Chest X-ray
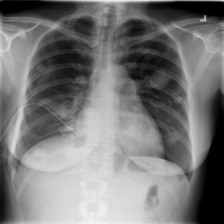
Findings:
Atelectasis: negative
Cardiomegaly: negative
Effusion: negative
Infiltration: negative
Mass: negative
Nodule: positive
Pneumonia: negative
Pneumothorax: positive
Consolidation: negative
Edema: negative
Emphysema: negative
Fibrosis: negative
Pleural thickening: negative
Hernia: negative